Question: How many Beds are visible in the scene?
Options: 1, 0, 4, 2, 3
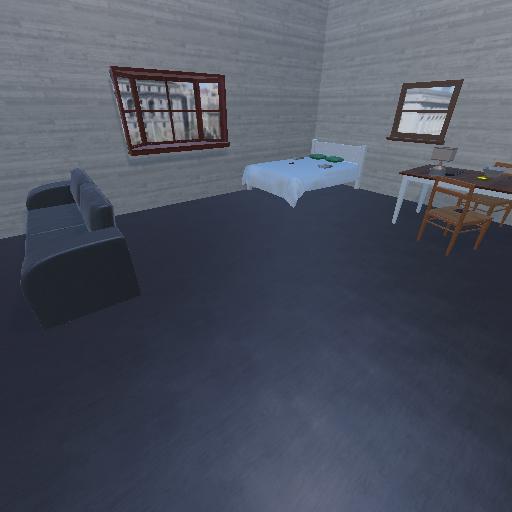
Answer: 1